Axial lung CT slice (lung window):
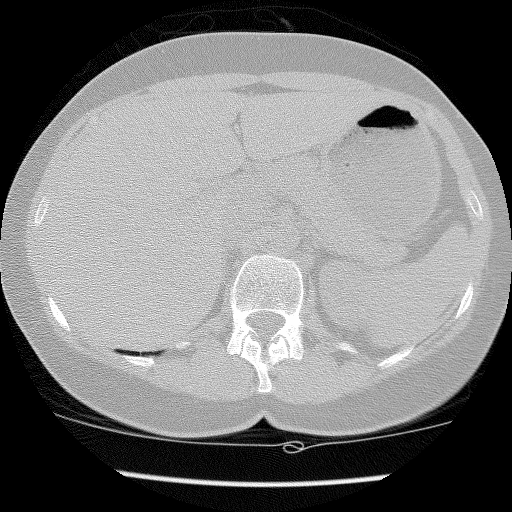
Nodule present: no